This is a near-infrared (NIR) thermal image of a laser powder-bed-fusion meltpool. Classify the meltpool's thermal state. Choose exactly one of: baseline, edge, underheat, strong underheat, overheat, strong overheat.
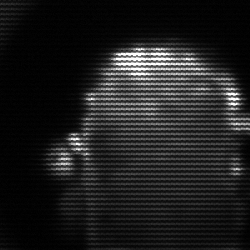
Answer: baseline